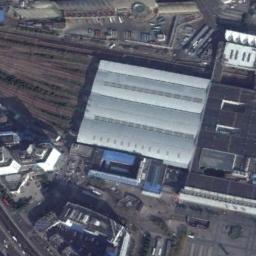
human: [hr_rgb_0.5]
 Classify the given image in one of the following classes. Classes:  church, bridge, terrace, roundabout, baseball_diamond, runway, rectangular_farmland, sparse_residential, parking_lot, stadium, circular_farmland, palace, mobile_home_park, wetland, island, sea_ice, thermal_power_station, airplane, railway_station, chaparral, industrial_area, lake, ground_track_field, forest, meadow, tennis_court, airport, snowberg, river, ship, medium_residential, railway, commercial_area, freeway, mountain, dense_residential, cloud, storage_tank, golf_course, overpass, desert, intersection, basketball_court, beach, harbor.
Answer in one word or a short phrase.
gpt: railway_station